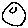
Label: moon